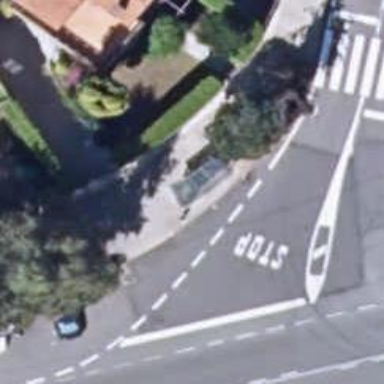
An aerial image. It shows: Bus stop with platform for public transport.